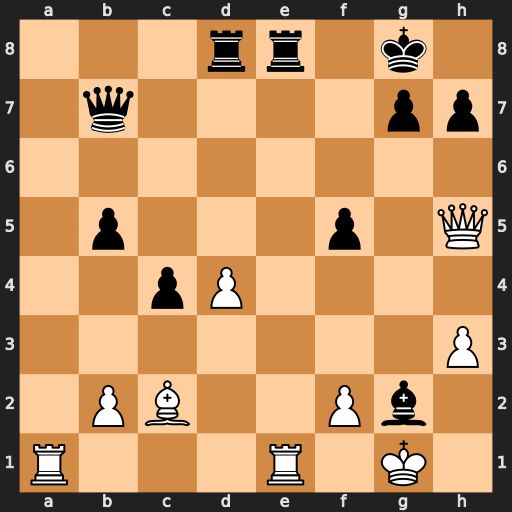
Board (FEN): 3rr1k1/1q4pp/8/1p3p1Q/2pP4/7P/1PB2Pb1/R3R1K1
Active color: w
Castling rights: -
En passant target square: -
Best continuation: Rxe8+ Rxe8 Qxe8#